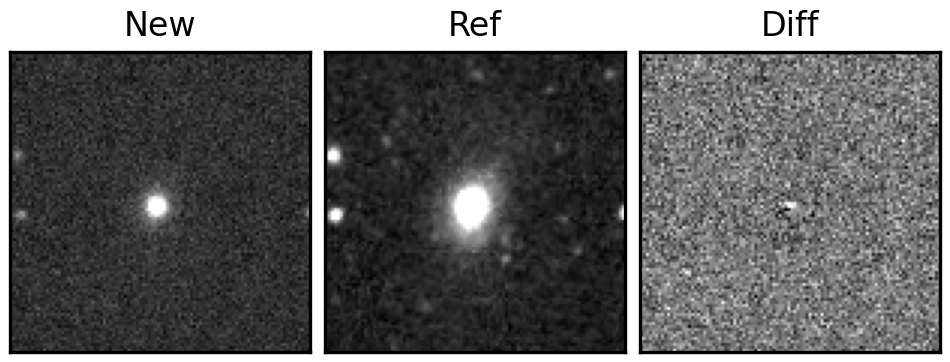
Label: real